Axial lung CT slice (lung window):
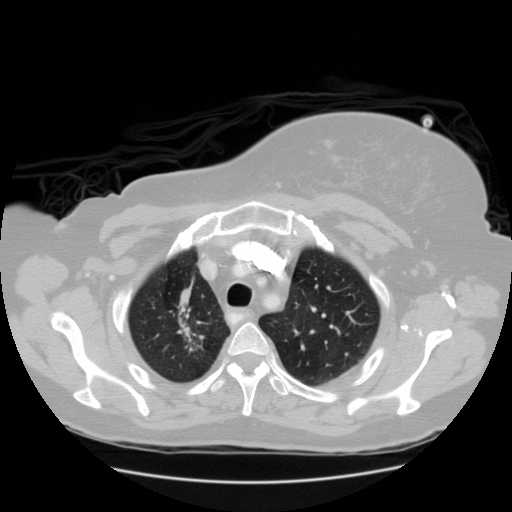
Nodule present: no